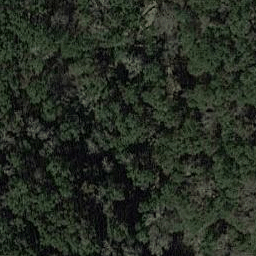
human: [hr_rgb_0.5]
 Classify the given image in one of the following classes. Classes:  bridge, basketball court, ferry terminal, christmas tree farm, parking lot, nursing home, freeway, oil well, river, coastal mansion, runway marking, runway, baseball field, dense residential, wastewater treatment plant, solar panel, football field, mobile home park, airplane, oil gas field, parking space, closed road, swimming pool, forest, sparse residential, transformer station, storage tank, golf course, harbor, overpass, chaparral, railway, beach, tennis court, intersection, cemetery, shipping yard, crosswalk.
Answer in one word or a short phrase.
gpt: forest